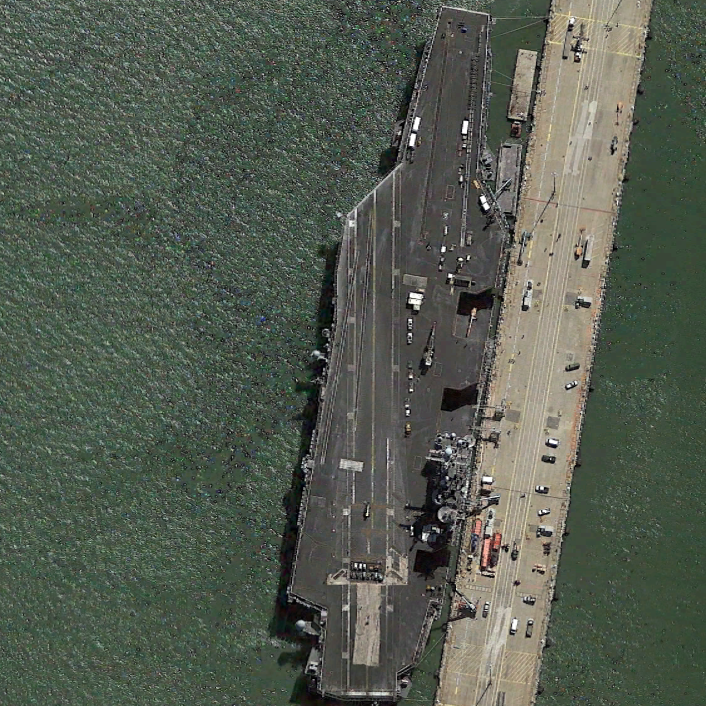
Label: aircraft_carrier